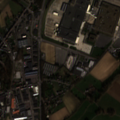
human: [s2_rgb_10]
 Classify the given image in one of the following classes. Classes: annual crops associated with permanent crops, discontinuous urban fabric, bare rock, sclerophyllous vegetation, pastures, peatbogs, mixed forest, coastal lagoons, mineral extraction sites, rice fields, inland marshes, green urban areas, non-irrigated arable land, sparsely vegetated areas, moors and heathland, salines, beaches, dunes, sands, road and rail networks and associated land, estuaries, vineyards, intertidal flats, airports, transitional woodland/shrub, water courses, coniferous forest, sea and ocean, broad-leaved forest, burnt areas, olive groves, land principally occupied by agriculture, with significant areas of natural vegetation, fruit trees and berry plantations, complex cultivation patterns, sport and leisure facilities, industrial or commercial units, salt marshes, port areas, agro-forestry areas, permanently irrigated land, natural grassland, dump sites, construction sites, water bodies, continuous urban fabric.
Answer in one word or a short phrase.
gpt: discontinuous urban fabric, industrial or commercial units, road and rail networks and associated land, sport and leisure facilities, non-irrigated arable land